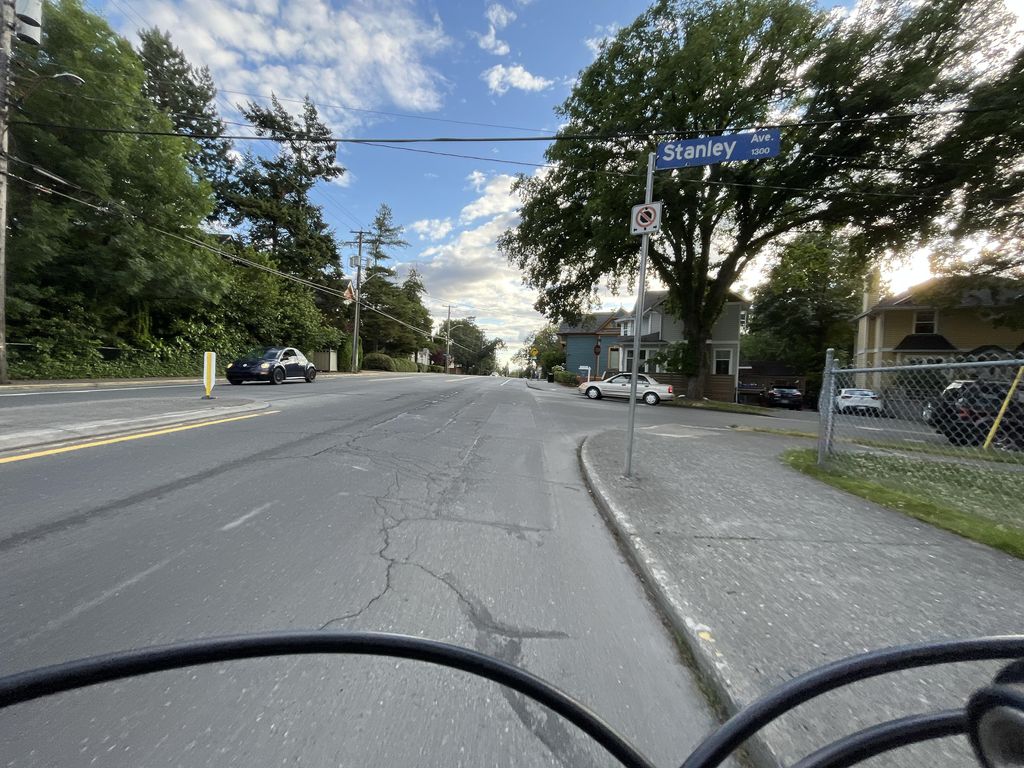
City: victoria